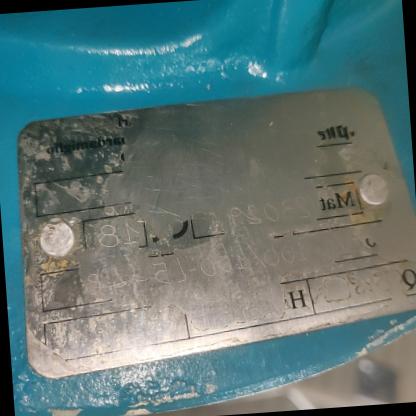
Klasa: tabliczka-znamionowa